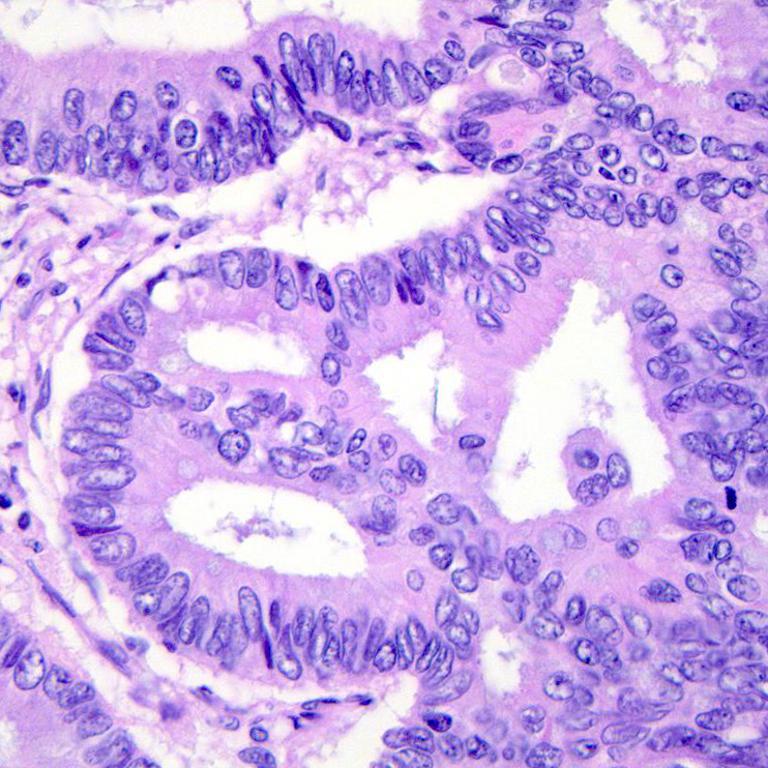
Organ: colon
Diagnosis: adenocarcinomas